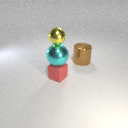
large brown metal cylinder behind small red rubber cube